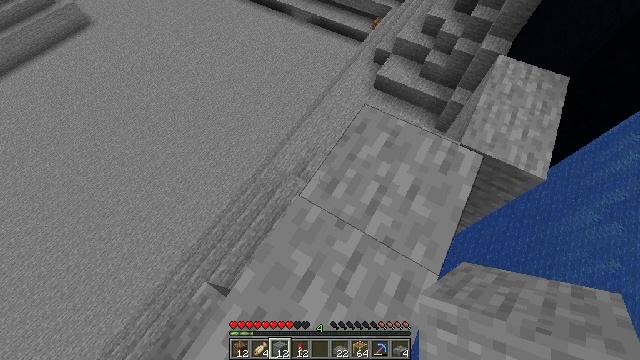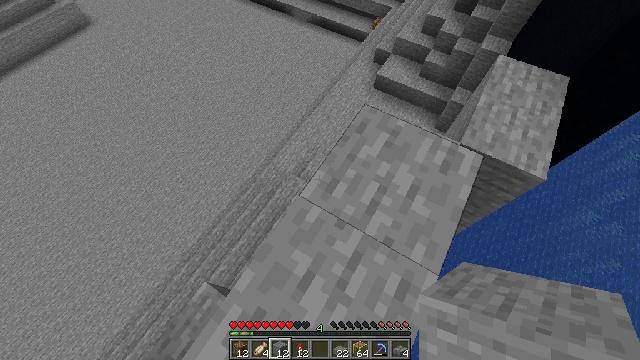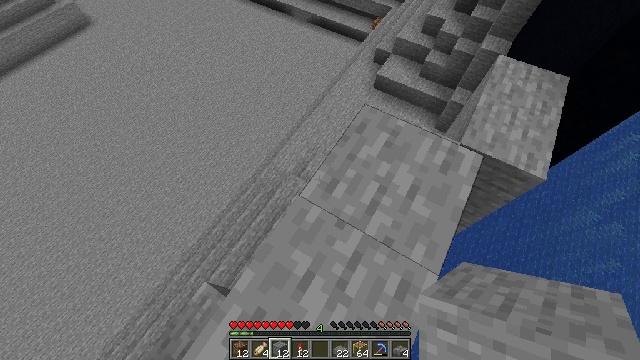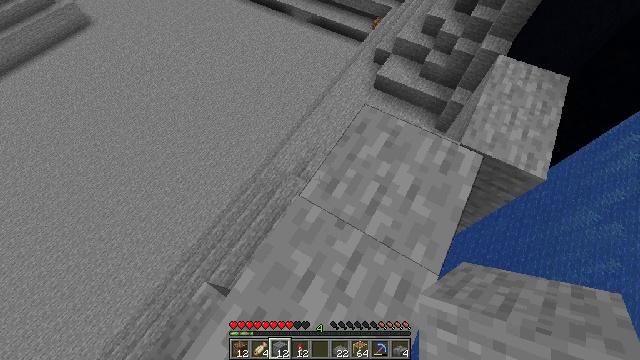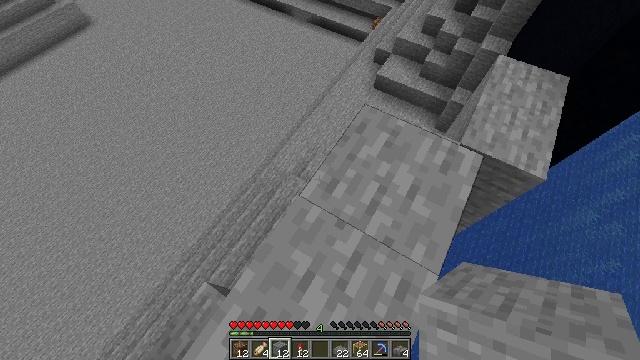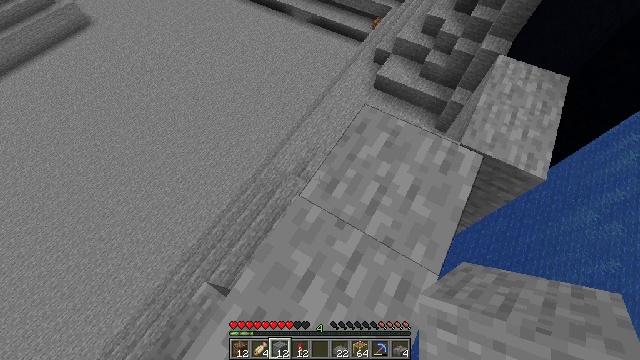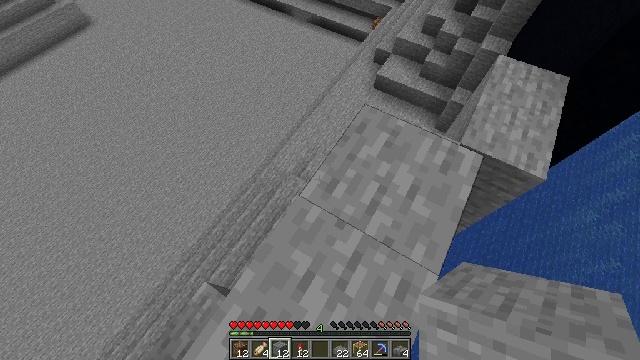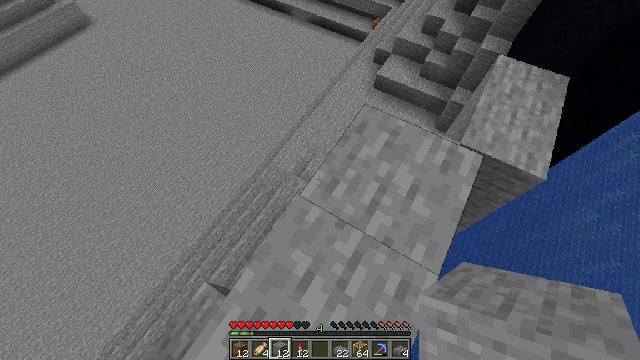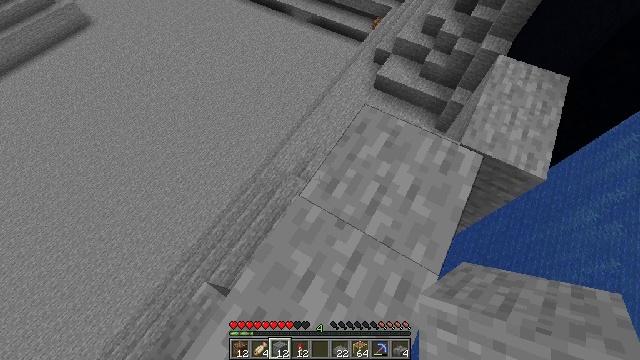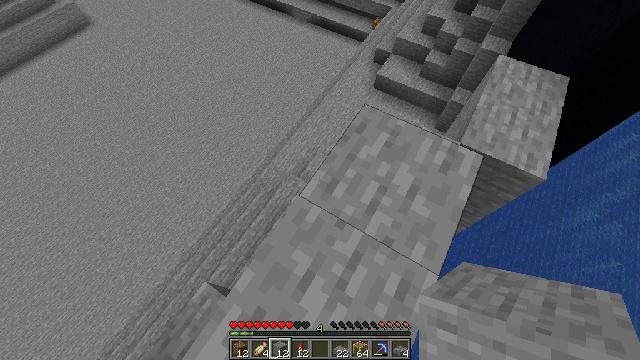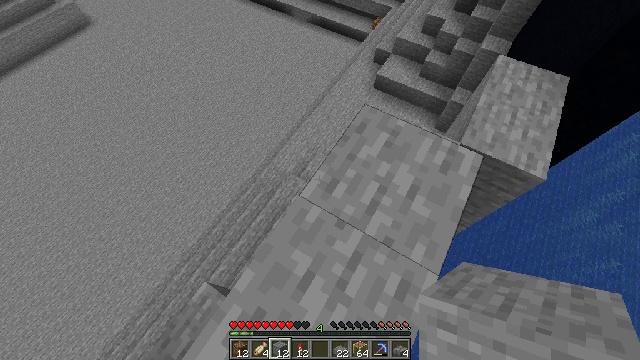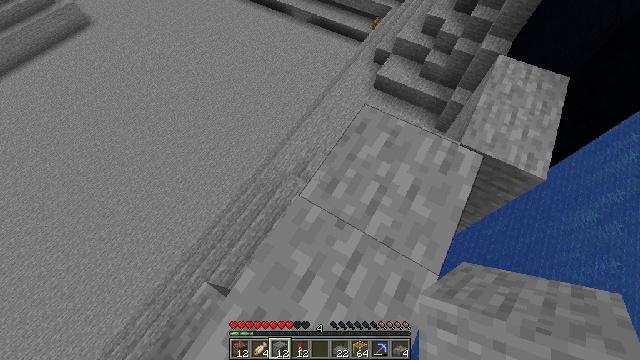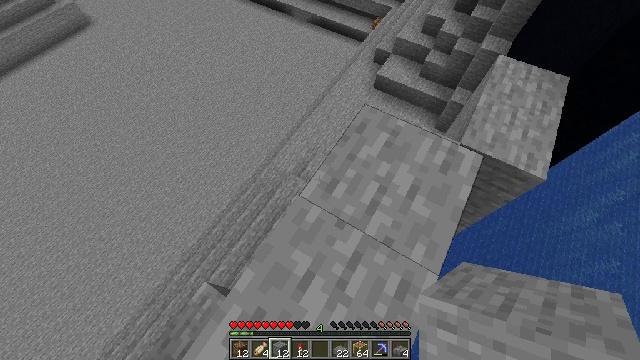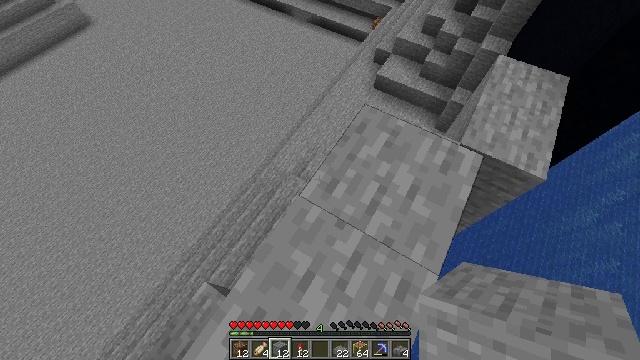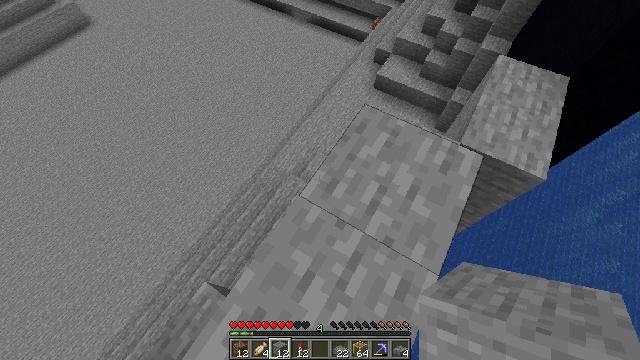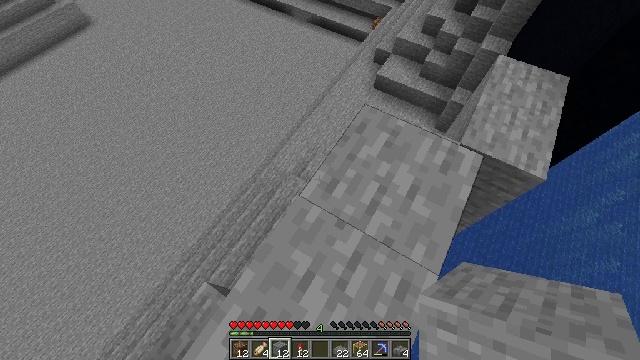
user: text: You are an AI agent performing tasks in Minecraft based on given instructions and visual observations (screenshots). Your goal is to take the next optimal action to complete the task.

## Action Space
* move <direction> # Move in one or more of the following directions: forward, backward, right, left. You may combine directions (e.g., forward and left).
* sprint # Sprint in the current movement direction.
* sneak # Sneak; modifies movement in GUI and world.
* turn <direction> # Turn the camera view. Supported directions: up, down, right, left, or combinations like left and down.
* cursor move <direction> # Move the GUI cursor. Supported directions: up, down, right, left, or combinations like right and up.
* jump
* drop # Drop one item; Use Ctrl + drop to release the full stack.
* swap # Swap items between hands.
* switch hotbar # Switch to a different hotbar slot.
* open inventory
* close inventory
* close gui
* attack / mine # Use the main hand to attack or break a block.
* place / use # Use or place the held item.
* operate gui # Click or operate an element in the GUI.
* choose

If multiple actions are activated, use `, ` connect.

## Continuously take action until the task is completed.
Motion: motion action
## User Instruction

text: Collect the shulker box to move it.
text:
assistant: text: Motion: no_op
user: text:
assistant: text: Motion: no_op
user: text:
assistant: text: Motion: no_op
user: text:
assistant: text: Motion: no_op
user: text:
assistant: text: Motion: no_op
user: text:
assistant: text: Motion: no_op
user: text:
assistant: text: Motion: no_op
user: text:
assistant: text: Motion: no_op
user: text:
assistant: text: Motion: no_op
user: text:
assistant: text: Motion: no_op
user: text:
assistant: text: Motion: no_op
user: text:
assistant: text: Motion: no_op
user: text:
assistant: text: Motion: no_op
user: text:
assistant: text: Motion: no_op
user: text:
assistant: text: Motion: no_op
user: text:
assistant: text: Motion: no_op
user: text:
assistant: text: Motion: no_op
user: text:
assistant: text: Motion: no_op
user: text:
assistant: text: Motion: no_op
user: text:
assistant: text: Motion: no_op
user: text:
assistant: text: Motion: no_op
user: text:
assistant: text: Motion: no_op
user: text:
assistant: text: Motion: no_op
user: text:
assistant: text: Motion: no_op
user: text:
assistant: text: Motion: no_op
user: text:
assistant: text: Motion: no_op
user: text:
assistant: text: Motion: no_op
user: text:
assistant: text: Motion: no_op
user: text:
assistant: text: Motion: no_op
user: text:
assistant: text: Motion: no_op